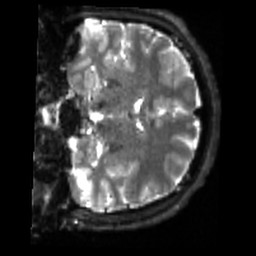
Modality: sbref
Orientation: coronal
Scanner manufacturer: siemens
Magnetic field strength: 3 T
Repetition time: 4 s
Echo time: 0.0594 s